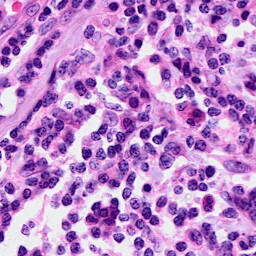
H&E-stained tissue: Cervix